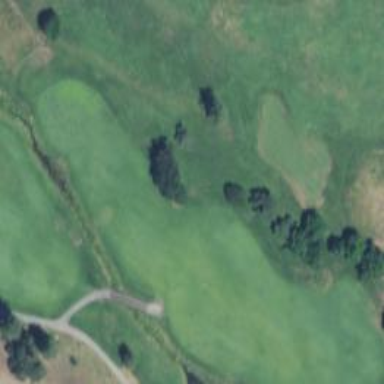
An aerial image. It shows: Golf hole.